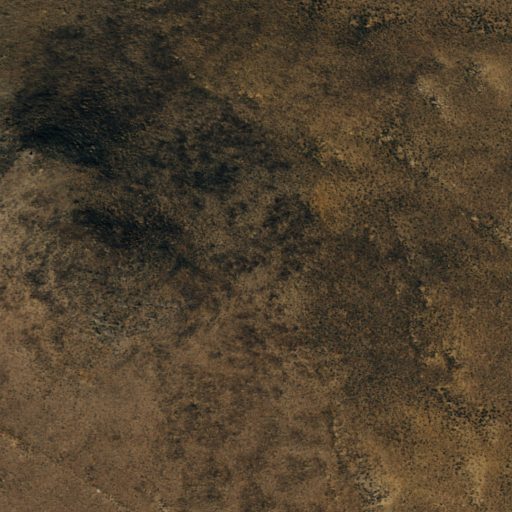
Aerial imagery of mountain in Nevada named Boundary Butte containing only shrub